Question: I am practicing CSS with Masonry. I'm doing a bit of basic testing and seeing how everything gets displayed. However I am not sure how to fix this problem. I want to fit all of my pictures inside the '.masonry' class in my CSS but there is this little bit of space that occurs and I'm not sure how to fix it. I want all the boxes to be flush and no white space to be displayed between each box.
Here is the codepen:
<URL>

my CSS:
'''
* {
-webkit-box-sizing: border-box;
-moz-box-sizing: border-box;
box-sizing: border-box;
}
body { font-family: sans-serif; }
.masonry{
margin: 0 auto;
background: #EEE;
max-width: 80%;
}
.masonry .item,
.masonry .grid-sizer {
width: 20%; /*item default width of 20%*/
margin: 0px;
}
.masonry .item,
.masonry .grid-sizer {
height: 60px; /* default hieght of image*/
float: left;
background: #D26;
border: 1px solid #343;
border-color: hsla(0, 0%, 0%, 0.5);
border-radius: 5px;
}
.item.w2 { width: 40%; } /* changes each item to these chracteristics*/
.item.h2 { height: 100px; }
.item.h3 { height: 130px; }
.item.h4 { height: 180px; }
'''
my HTML:
'''
<h1>Masonry - columnWidth</h1>
<div class="masonry js-masonry" data-masonry-options='{ "columnWidth": ".grid-sizer", "itemSelector": ".item" }'>
<div class="grid-sizer"></div>
<div class="item"></div>
<div class="item w2 h2"></div>
<div class="item h3"></div>
<div class="item h2"></div>
<div class="item w3"></div>
<div class="item"></div>
<div class="item"></div>
<div class="item h2"></div>
<div class="item w2 h3"></div>
<div class="item"></div>
<div class="item h2"></div>
<div class="item"></div>
<div class="item w2 h2"></div>
<div class="item w2"></div>
<div class="item"></div>
<div class="item h2"></div>
<div class="item"></div>
<div class="item"></div>
<div class="item h3"></div>
<div class="item h2"></div>
<div class="item"></div>
<div class="item"></div>
<div class="item h2"></div>
</div>
'''
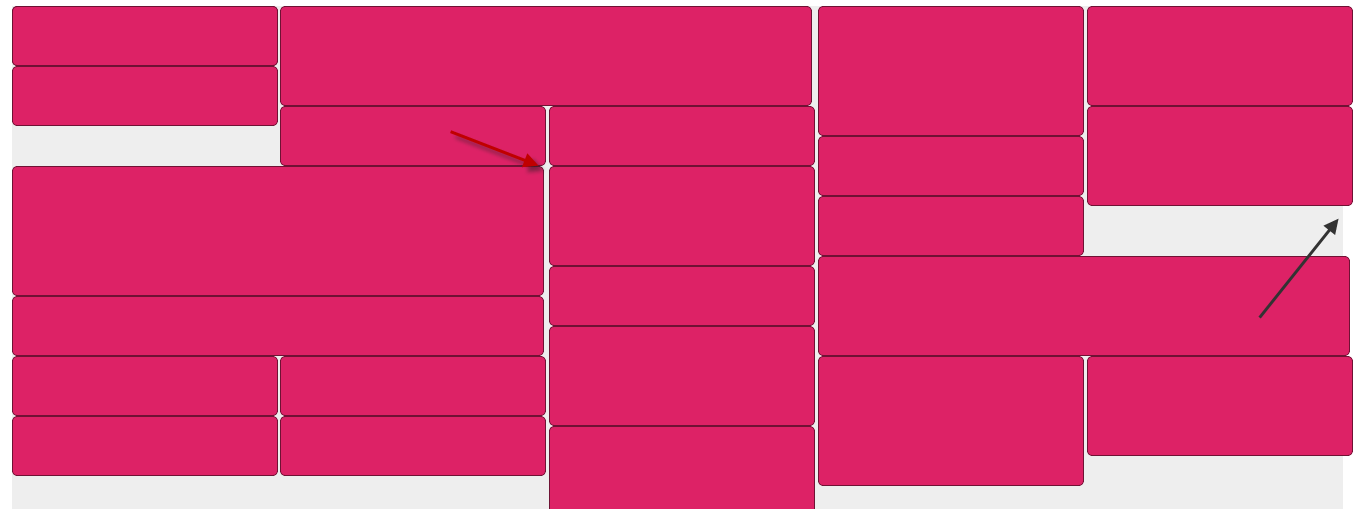
Answer: You can remove those spaces the cells by adding (or rather removing) margin and padding to (from) your body, like so:
'''
body {
font-family: sans-serif;
margin: 0;
padding: 0;
}
'''
That's a possible solution for the upper left arrow, but I'm not quite sure what the problem with the second arrow is?